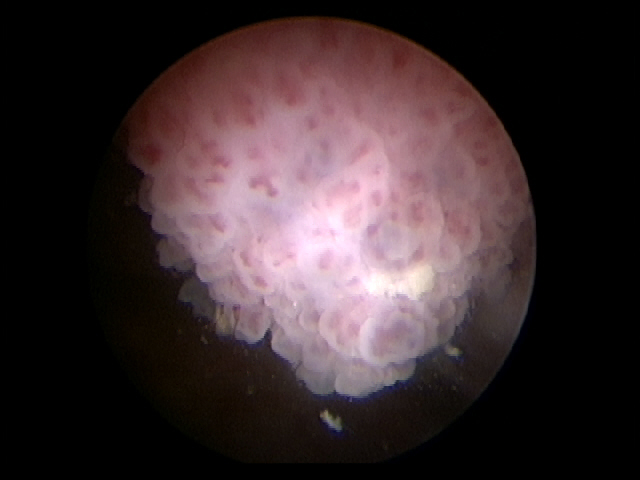
Modality: WLC
Class: Malignant
Subclass: HighGradePapillary
Lesion: L1
Stage: Ta
Morphology: Non-papillary
Bladder cancer association: Yes